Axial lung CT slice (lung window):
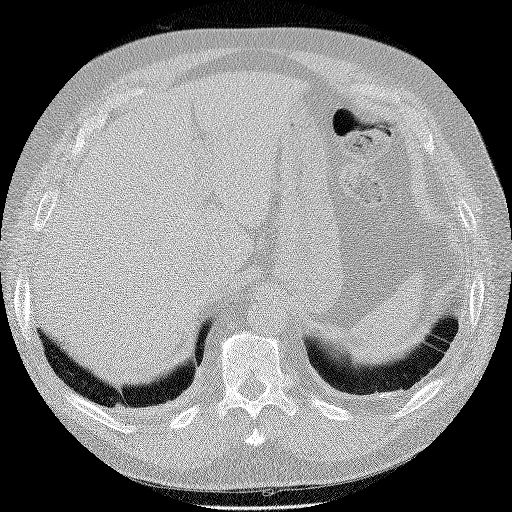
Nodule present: no